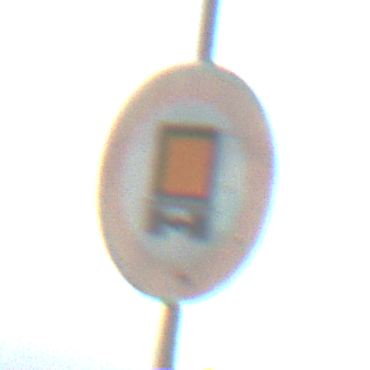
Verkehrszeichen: VerbotKennzeichnungspflichtigeKraftfahrzeugeGefaehrlicheGueter
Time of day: SunriseSunset
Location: Outdoor (Nature)
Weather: PartlyCloudy
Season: NotSpecified
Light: Natural